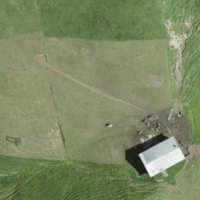
EUNIS habitat code: 43
Species observed at this site:
Colias croceus